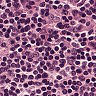
Metastatic tissue present: no